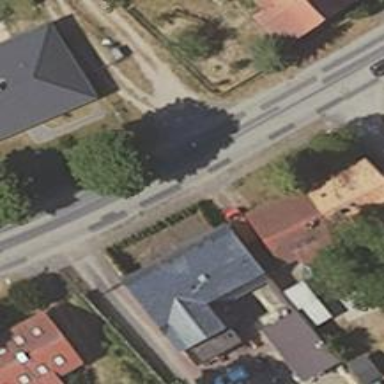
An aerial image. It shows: Secondary road with asphalt surface.